Question: I'm trying to read data from a data table presented in an image.
Image example:

High resolution image is here:
<URL>
Currently I have been able to detect and crop the table from the image using opencv (C++). What are the steps I should take to crop cell by cell of the table to later perform OCR ?
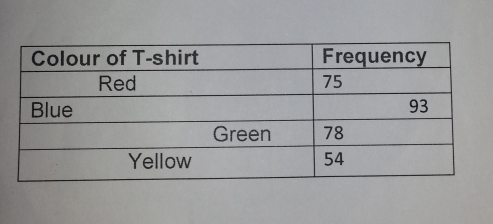
Answer: I would recommend you to try different things, such as:
a) Once you have cropped the table, run a Canny to detect the (well-defined) lines in the image. Do something like:
'''
Mat im = imread("zUwozvn.jpg"); //read your image
Mat gr,edges;
cvtColor(im,gr,CV_BGR2GRAY); //
imshow("ori",gr);
Canny(gr,edges,50,100); // try different thresholds!
imshow("edges",edges);
waitKey();
'''
This is what I obtained:

Once you have the detected edges, you may want to calculate the vertical and horizontal projections of the edge image (i.e. the sum of pixels in each row and column respectively) to detect your table cells.
b) Instead of the edge detection-based method, try an existing text detection algorithm, such as the one implemented in OpenCV 3.0.0 (<URL>.
Hope that it helps!